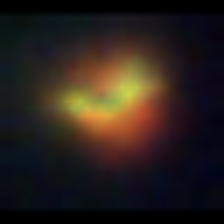
Taxon: NanoPlankton
Group: Other